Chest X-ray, PA view. Patient: 60 years old, sex M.
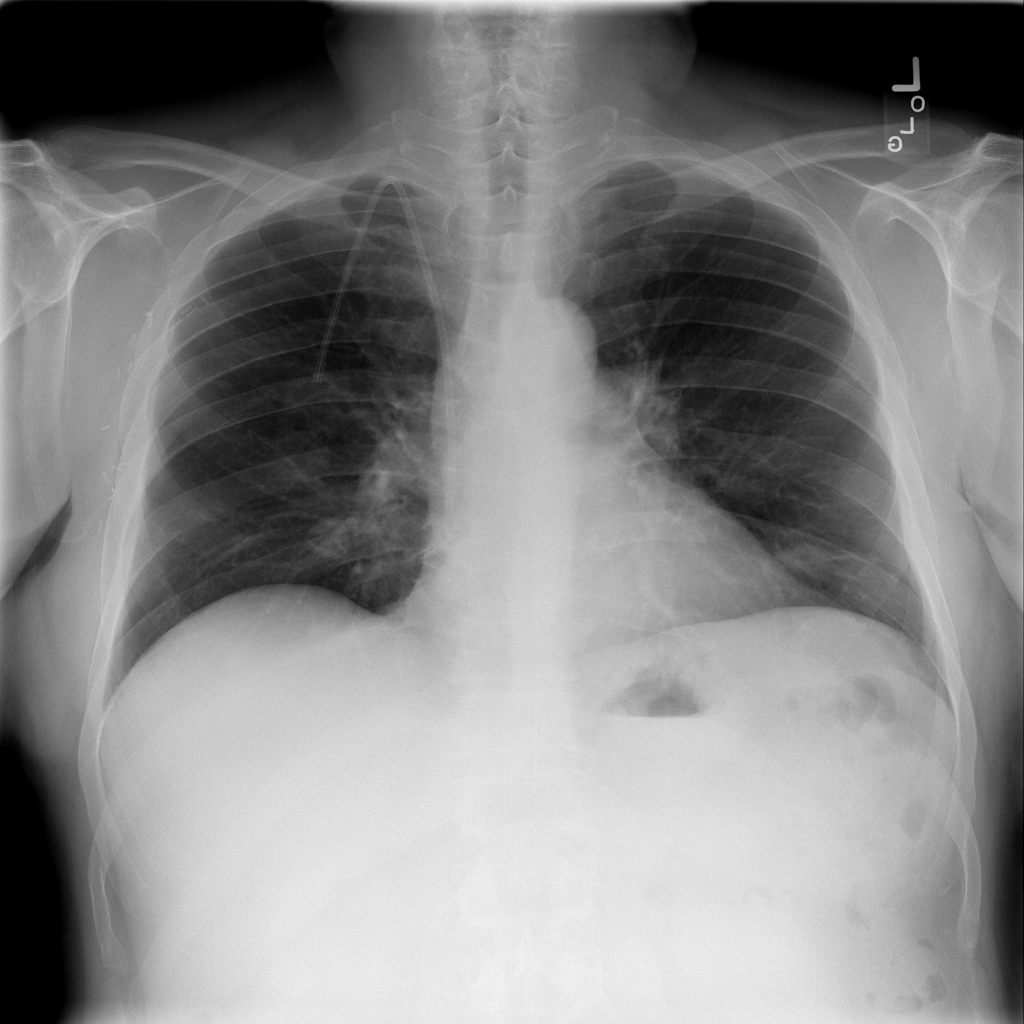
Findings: No Finding